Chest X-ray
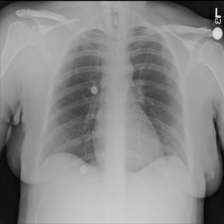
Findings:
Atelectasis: negative
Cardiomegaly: negative
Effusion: negative
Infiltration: negative
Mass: negative
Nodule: negative
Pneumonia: negative
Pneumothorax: negative
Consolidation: negative
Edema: negative
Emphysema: negative
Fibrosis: negative
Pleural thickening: negative
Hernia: negative